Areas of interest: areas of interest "Ground parking lot"
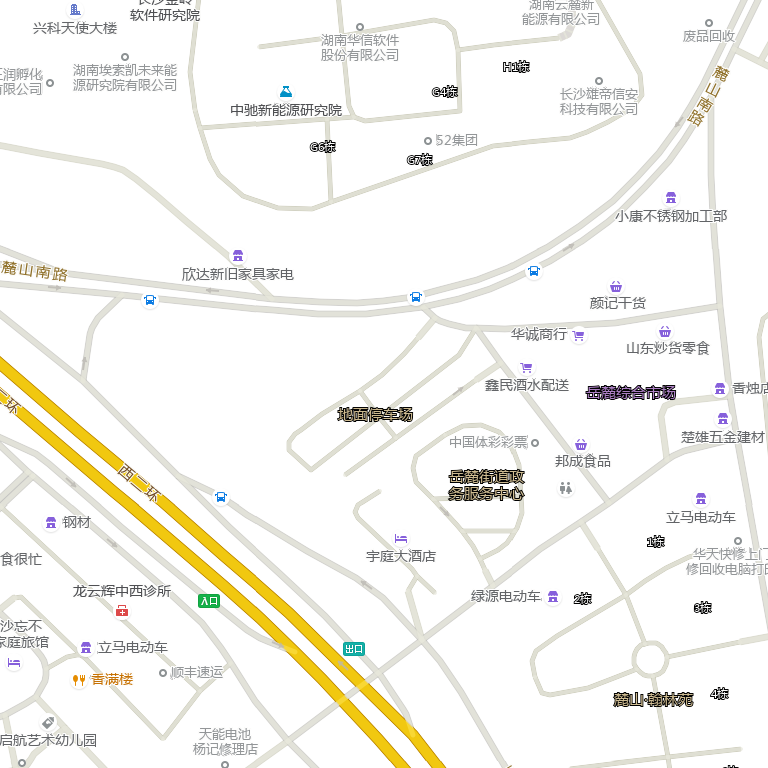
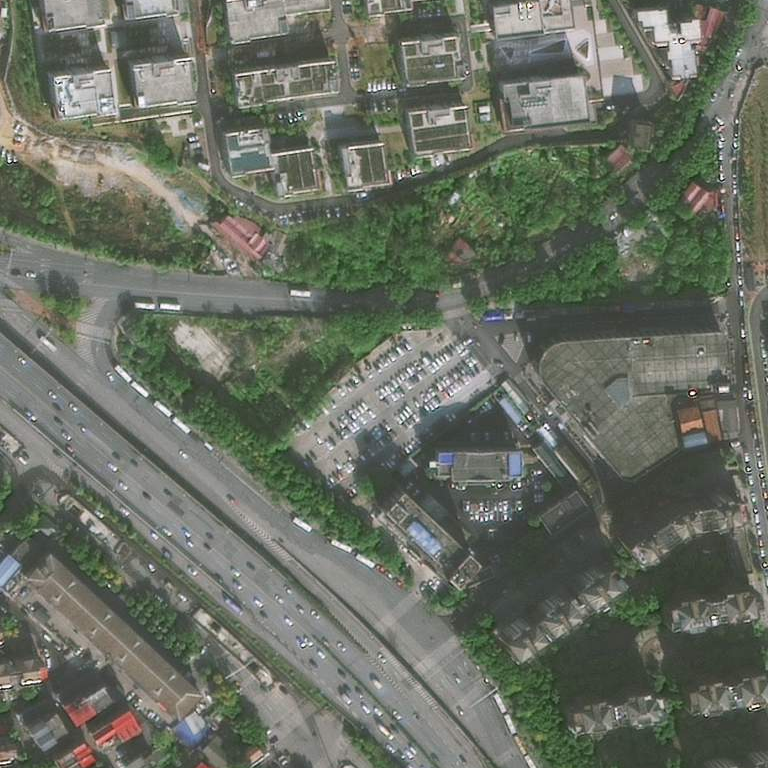